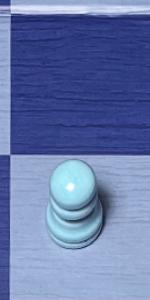
Label: Pawn_White